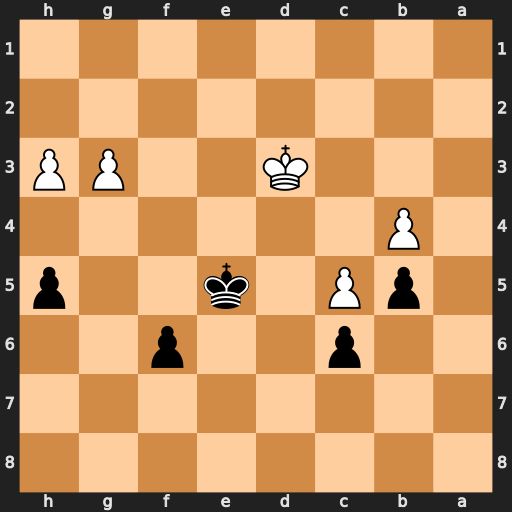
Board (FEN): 8/8/2p2p2/1pP1k2p/1P6/3K2PP/8/8
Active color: b
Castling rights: -
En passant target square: -
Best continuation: Kd5 Ke3 Kc4 Ke4 Kxb4